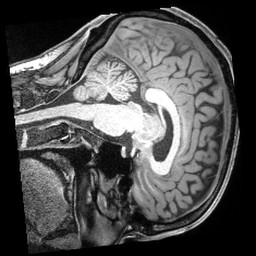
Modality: T1w
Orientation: sagittal
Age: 46
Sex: male
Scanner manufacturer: siemens
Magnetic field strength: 3 T
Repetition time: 2.4 s
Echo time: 0.00195 s